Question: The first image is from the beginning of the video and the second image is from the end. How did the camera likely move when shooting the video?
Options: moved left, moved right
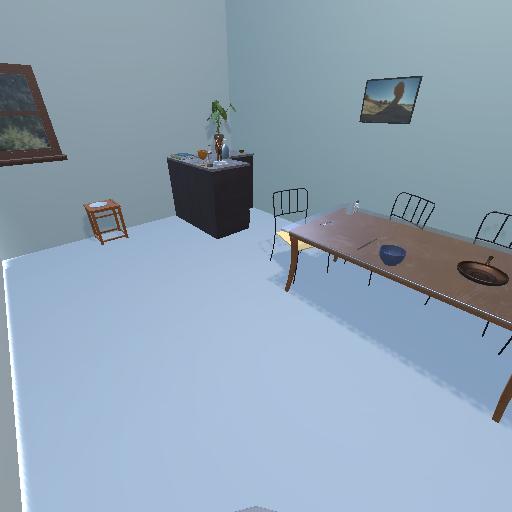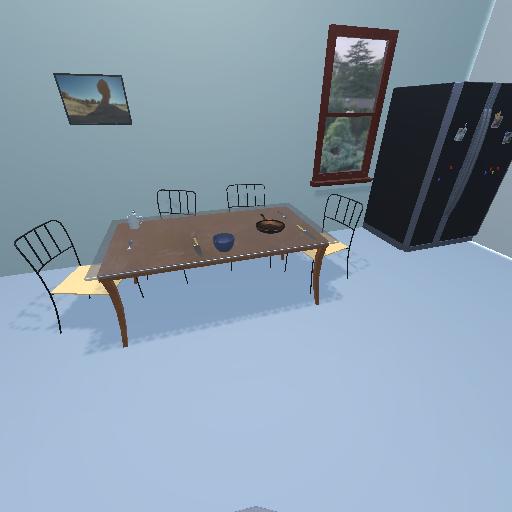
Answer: moved left